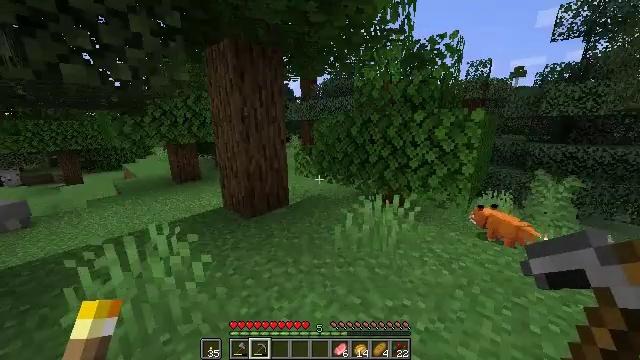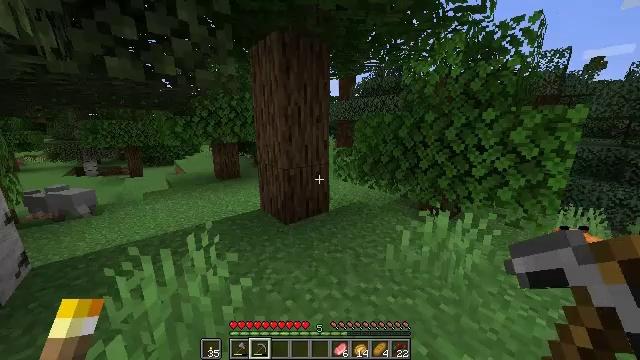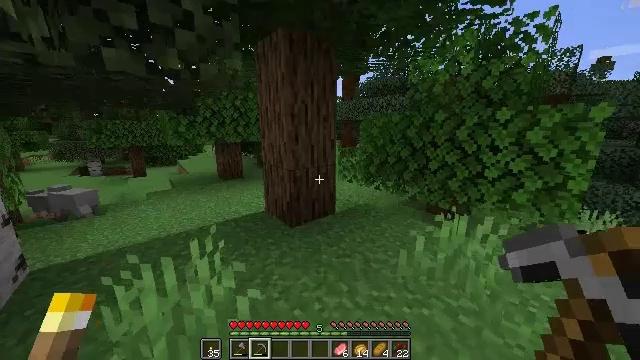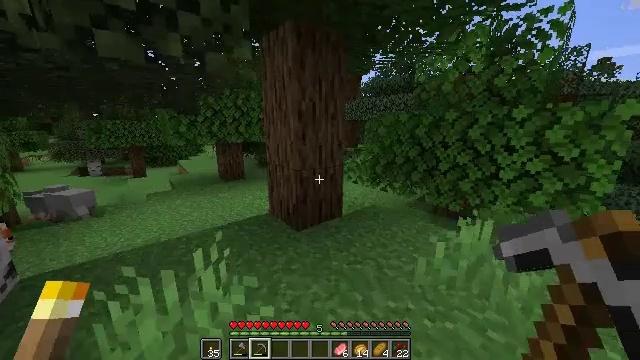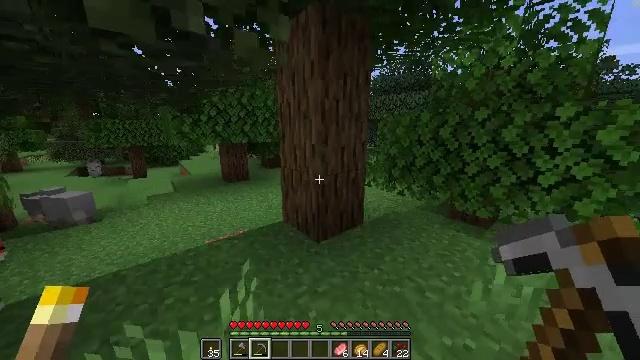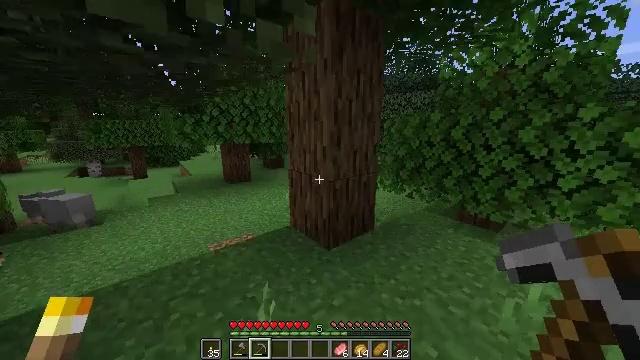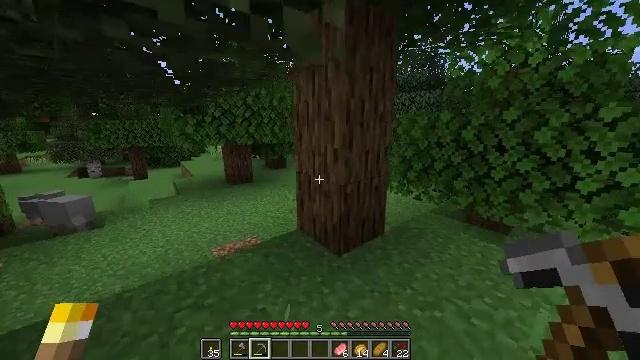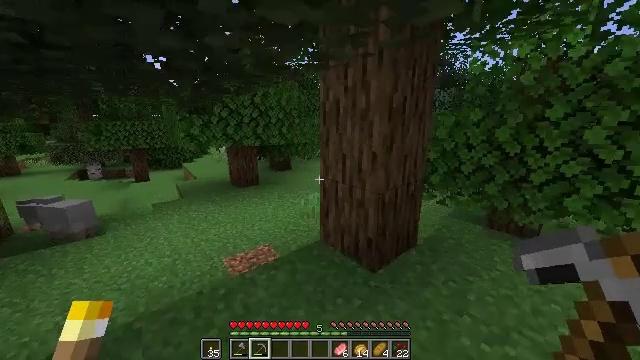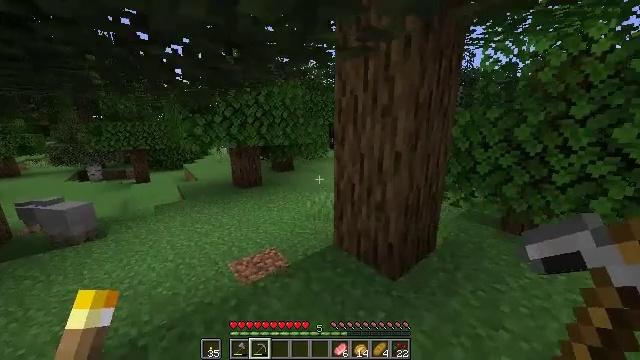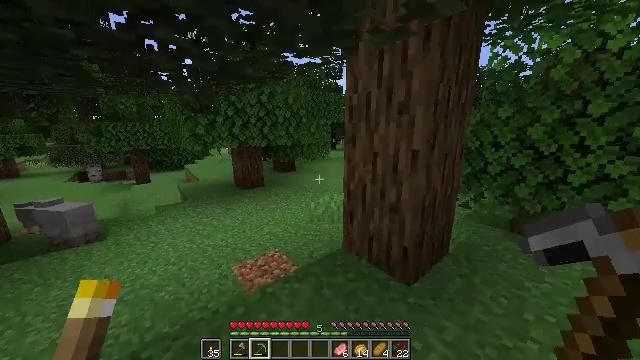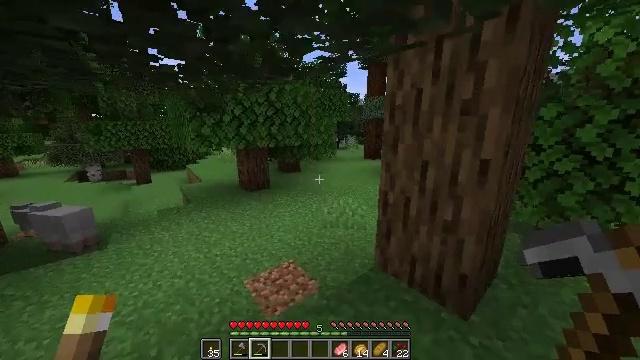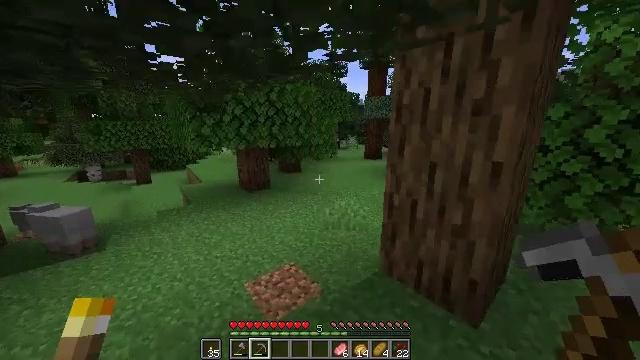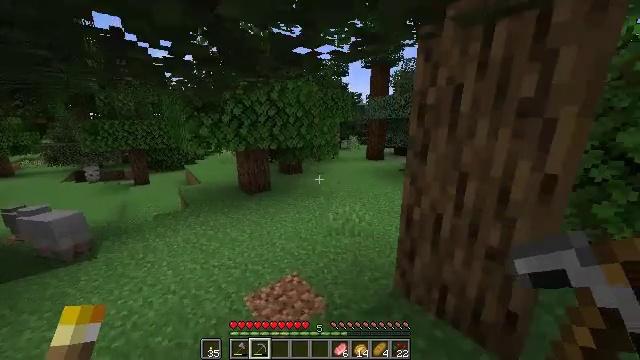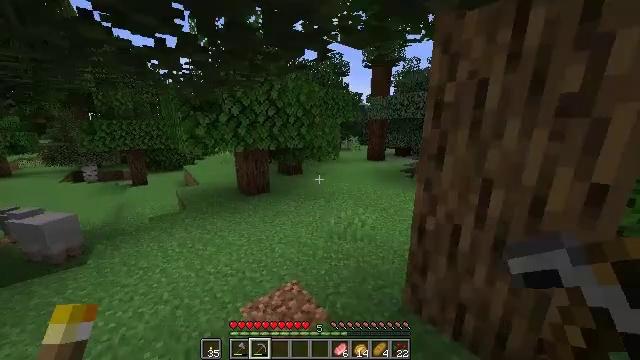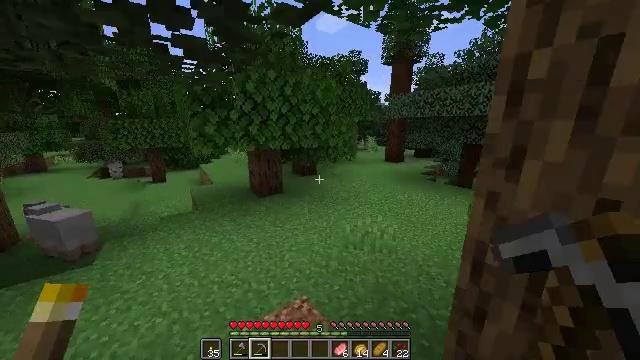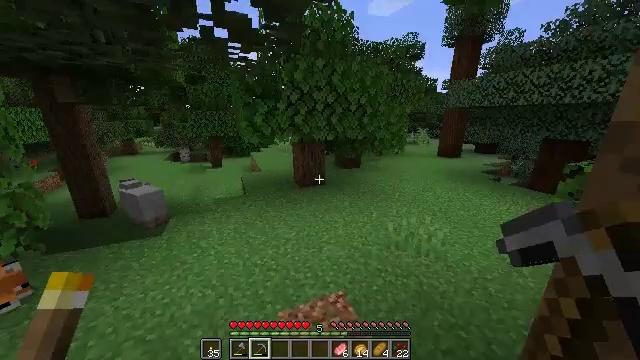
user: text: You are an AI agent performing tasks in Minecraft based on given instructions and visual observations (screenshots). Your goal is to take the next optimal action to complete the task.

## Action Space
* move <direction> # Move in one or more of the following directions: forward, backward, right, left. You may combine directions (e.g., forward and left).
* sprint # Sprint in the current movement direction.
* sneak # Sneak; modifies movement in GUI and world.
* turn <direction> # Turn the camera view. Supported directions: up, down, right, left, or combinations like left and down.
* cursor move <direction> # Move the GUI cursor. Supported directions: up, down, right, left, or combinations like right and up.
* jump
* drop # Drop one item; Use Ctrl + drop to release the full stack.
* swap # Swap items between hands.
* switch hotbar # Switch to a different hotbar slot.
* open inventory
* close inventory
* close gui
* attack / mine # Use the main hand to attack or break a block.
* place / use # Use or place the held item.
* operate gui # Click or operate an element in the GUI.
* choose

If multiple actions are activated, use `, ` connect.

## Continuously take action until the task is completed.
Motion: motion action
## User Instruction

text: Gather spruce leaves to collect foliage.
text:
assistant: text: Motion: move forward and move left, sprint, turn left
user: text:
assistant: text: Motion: move forward and move left, sprint
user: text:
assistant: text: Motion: move forward and move left, sprint
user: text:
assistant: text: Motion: move forward and move left, sprint
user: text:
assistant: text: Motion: move forward and move left, sprint
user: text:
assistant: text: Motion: move forward and move left, sprint
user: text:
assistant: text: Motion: move forward and move left, sprint
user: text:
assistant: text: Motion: move forward and move left, sprint
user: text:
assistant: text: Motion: move forward and move left, sprint
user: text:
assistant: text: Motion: move forward and move left, sprint
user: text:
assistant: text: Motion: move forward, sprint
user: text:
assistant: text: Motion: move forward, sprint
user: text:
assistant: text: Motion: move forward, sprint
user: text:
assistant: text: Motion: move forward, sprint, turn left
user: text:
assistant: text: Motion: move forward, sprint, turn left and down
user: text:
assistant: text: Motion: move forward, sprint, turn left and down
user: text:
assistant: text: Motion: move forward, sprint, turn left
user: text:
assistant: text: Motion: move forward, sprint
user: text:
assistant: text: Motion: move forward, sprint
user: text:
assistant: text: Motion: move forward, sprint
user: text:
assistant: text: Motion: move forward, sprint
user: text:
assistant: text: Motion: move forward, sprint
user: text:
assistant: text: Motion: move forward, sprint
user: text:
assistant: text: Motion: move forward, sprint
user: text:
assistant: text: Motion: move forward, sprint
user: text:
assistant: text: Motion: move forward, sprint
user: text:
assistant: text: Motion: move forward, sprint, turn left
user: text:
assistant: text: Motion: move forward, sprint, turn left
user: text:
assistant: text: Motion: move forward, sprint
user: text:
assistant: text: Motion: move forward, sprint